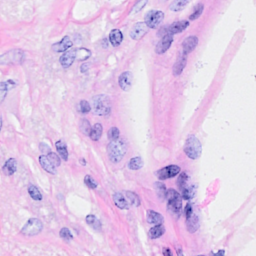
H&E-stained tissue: Breast